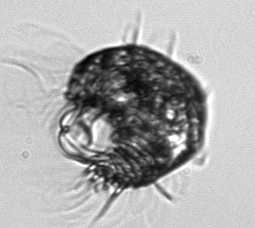
Label: Strombidium_capitatum